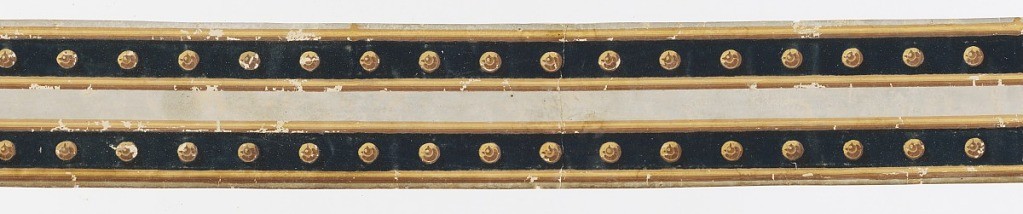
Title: Border
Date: ca. 1850
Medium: Block-printed and flocked paper
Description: Central wide gray stripe; above and below, blue flock stripes containing regularly spaced neutral yellow bosses.